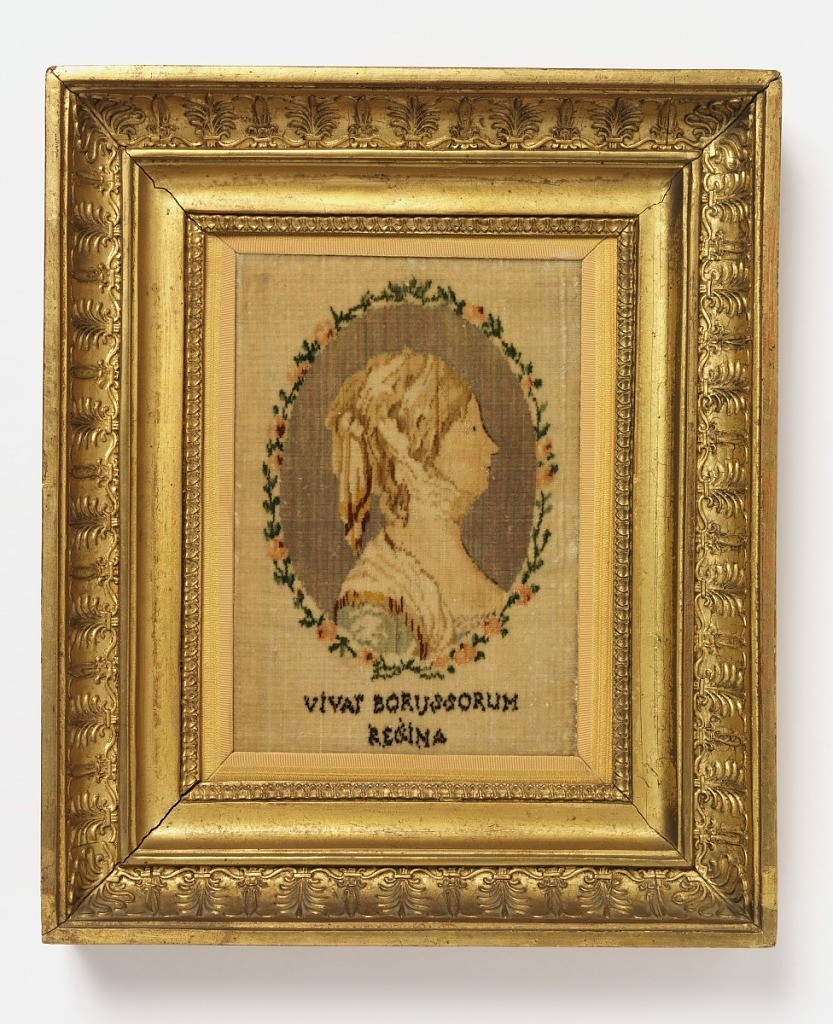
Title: Portrait
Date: late 18th–early 19th century
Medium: silk Technique: warp-printed velvet
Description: Portrait of Luise Auguste Wilhelmine Amalie, Queen of Prussia (1776-1810) in velvet.